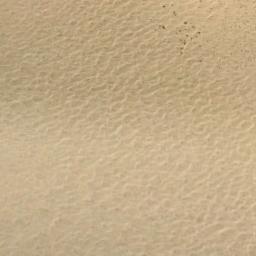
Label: desert